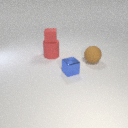
large brown rubber sphere behind small blue metal cube